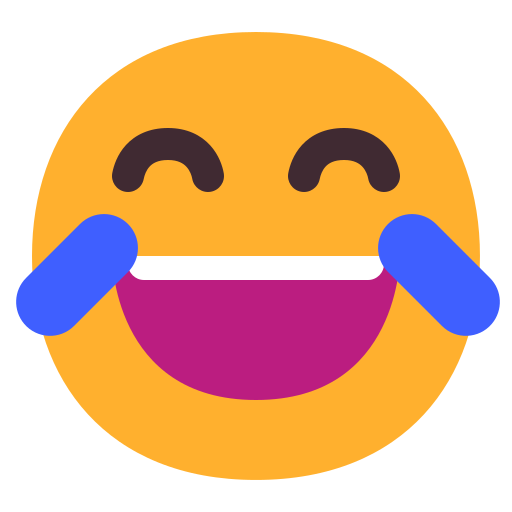
face with tears of joy flat